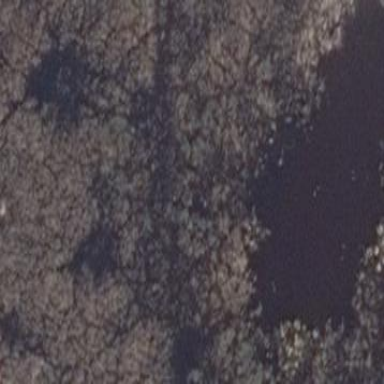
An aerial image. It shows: Peaceful pond surrounded by nature.